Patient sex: F
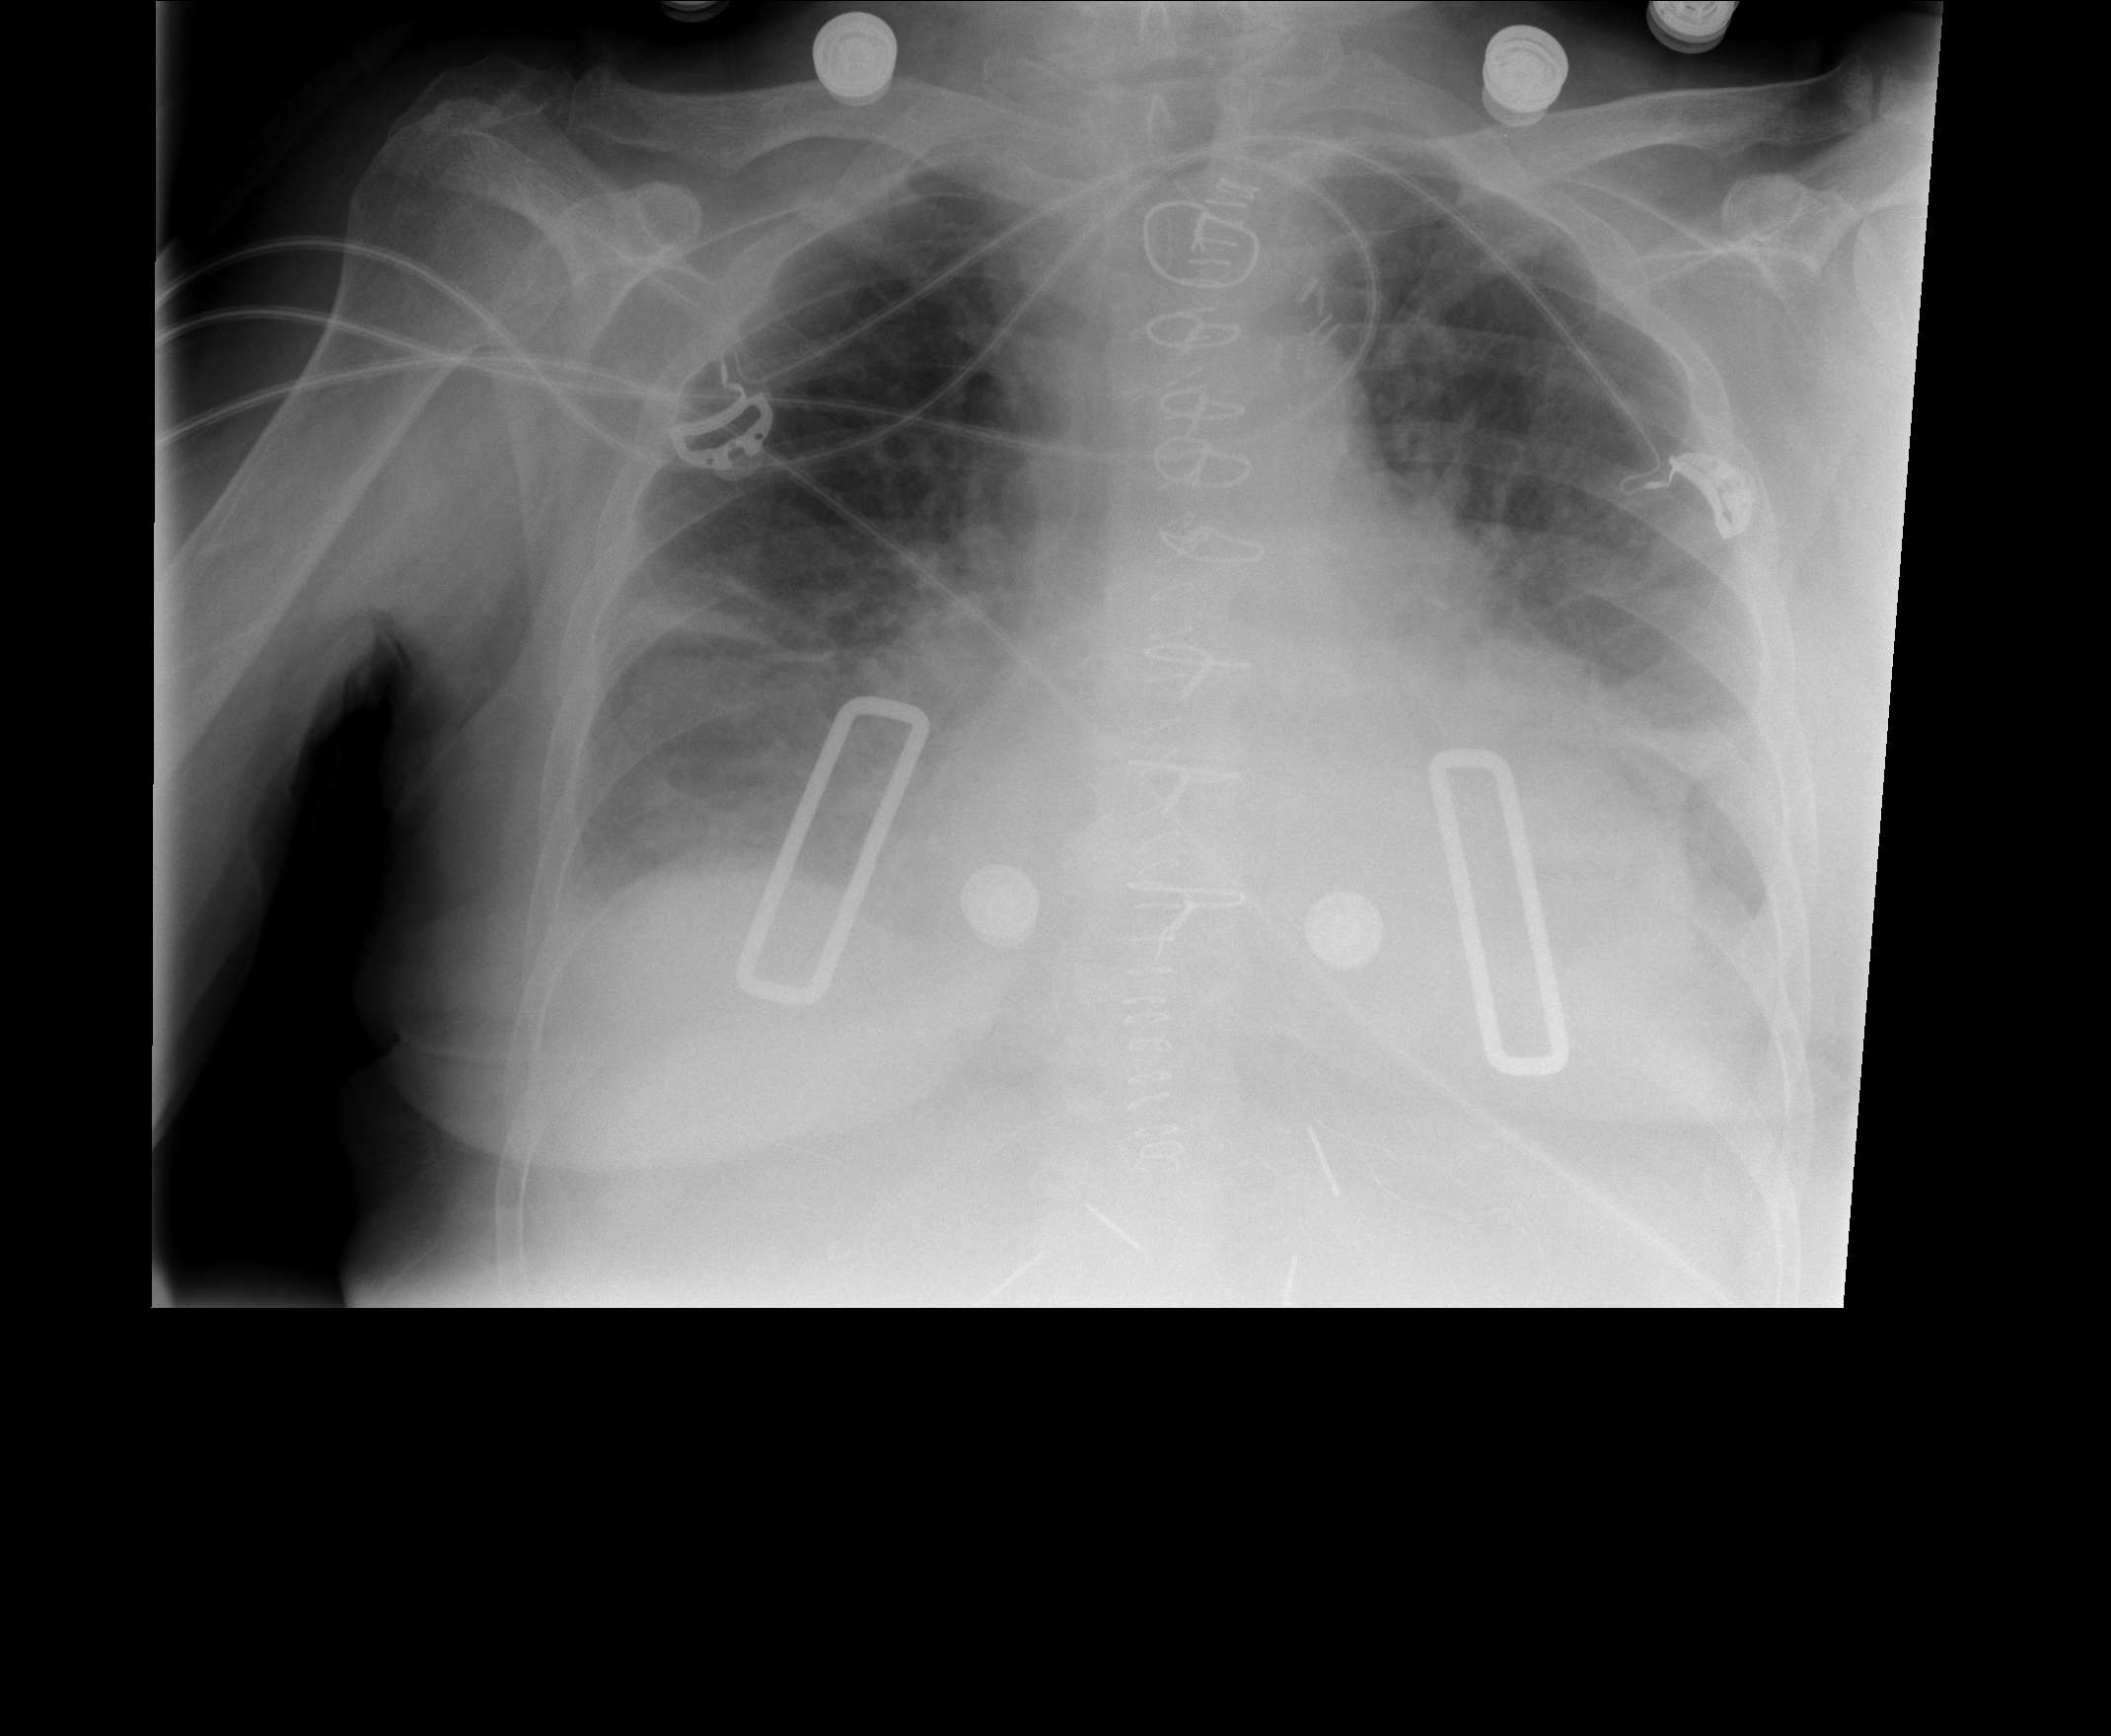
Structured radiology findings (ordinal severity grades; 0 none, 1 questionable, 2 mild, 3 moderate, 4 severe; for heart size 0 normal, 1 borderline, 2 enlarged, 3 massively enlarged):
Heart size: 2
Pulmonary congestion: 1
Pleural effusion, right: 2
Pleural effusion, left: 2
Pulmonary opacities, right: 2
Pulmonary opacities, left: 2
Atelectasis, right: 2
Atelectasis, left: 2